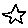
Label: star